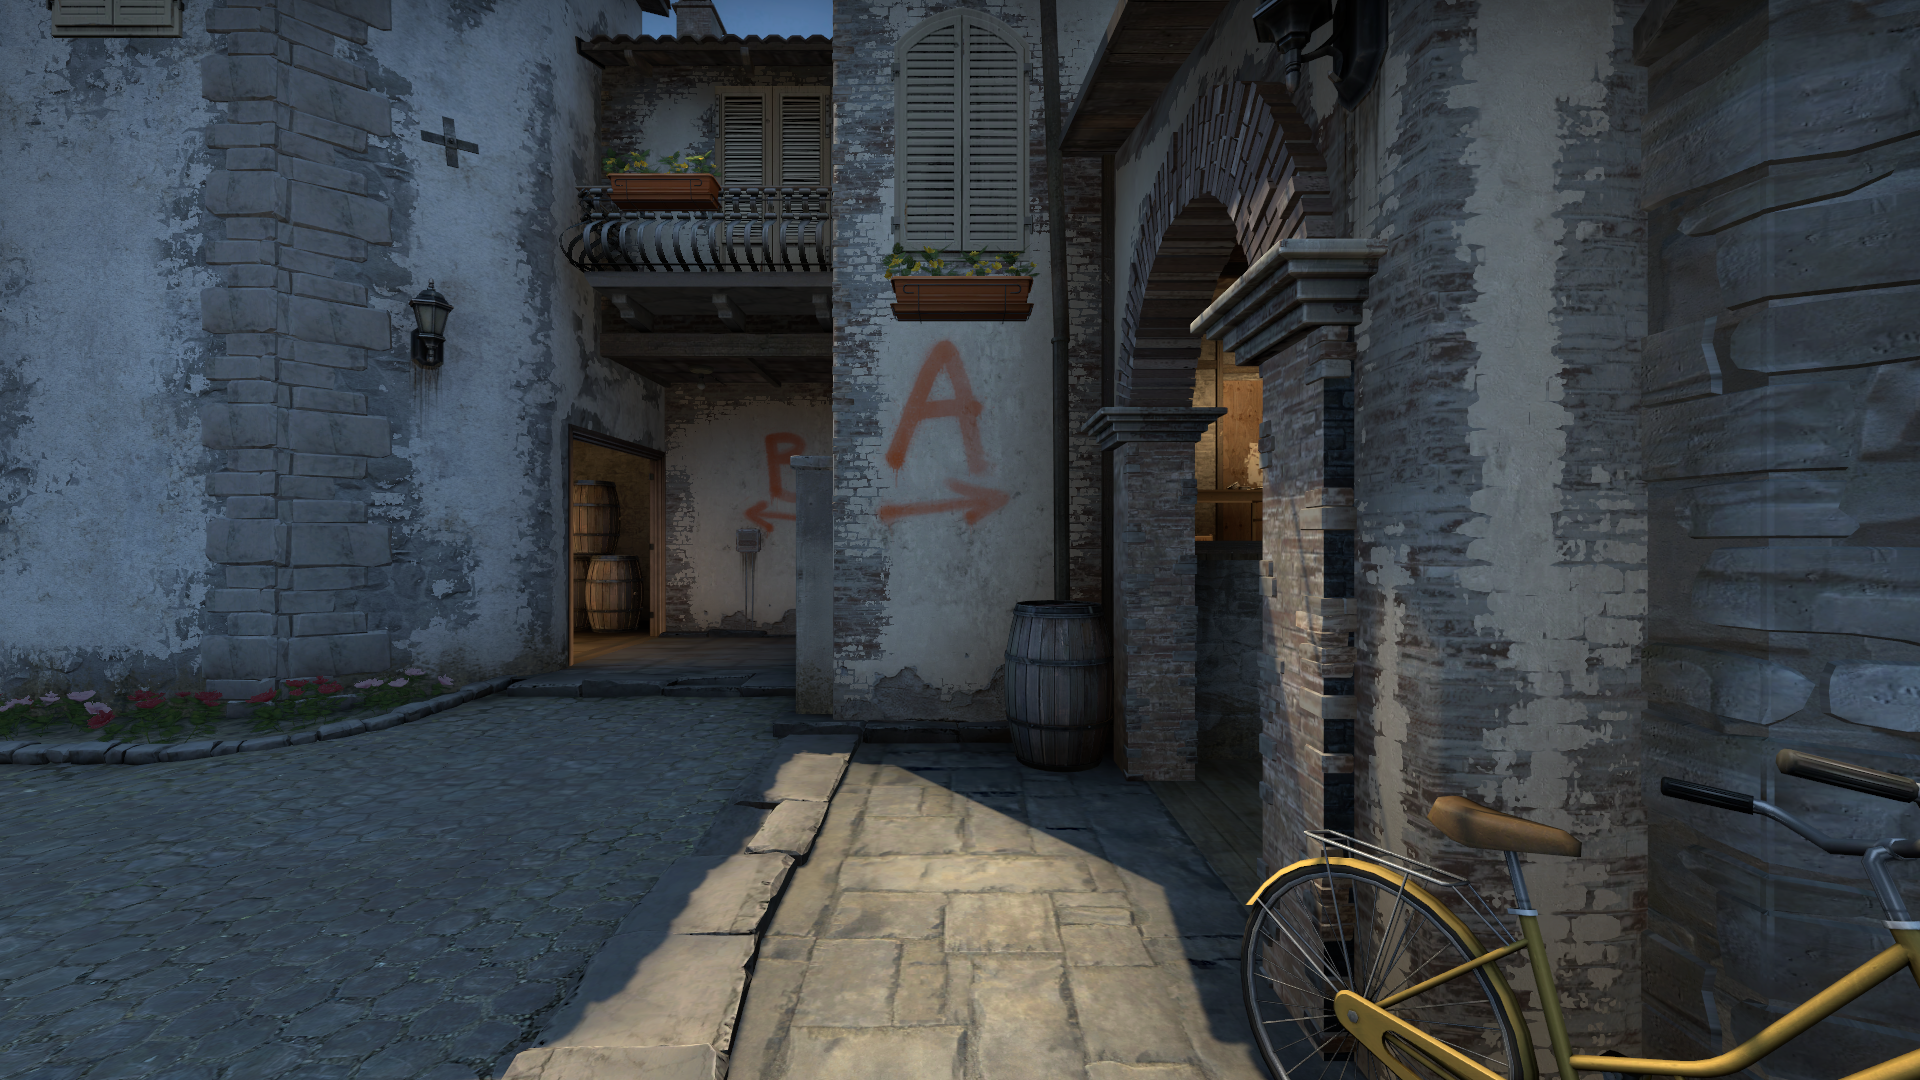
Map: de_inferno